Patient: sex M, age 71
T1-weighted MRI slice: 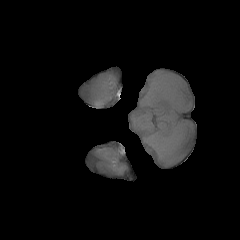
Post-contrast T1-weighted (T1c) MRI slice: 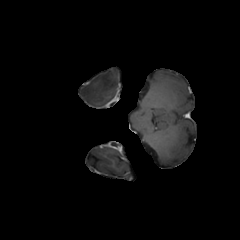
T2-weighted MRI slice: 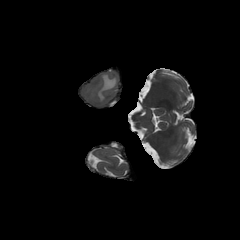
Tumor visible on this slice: yes
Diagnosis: Glioblastoma, IDH-wildtype
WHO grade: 4